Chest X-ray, PA view. Patient: 55 years old, sex M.
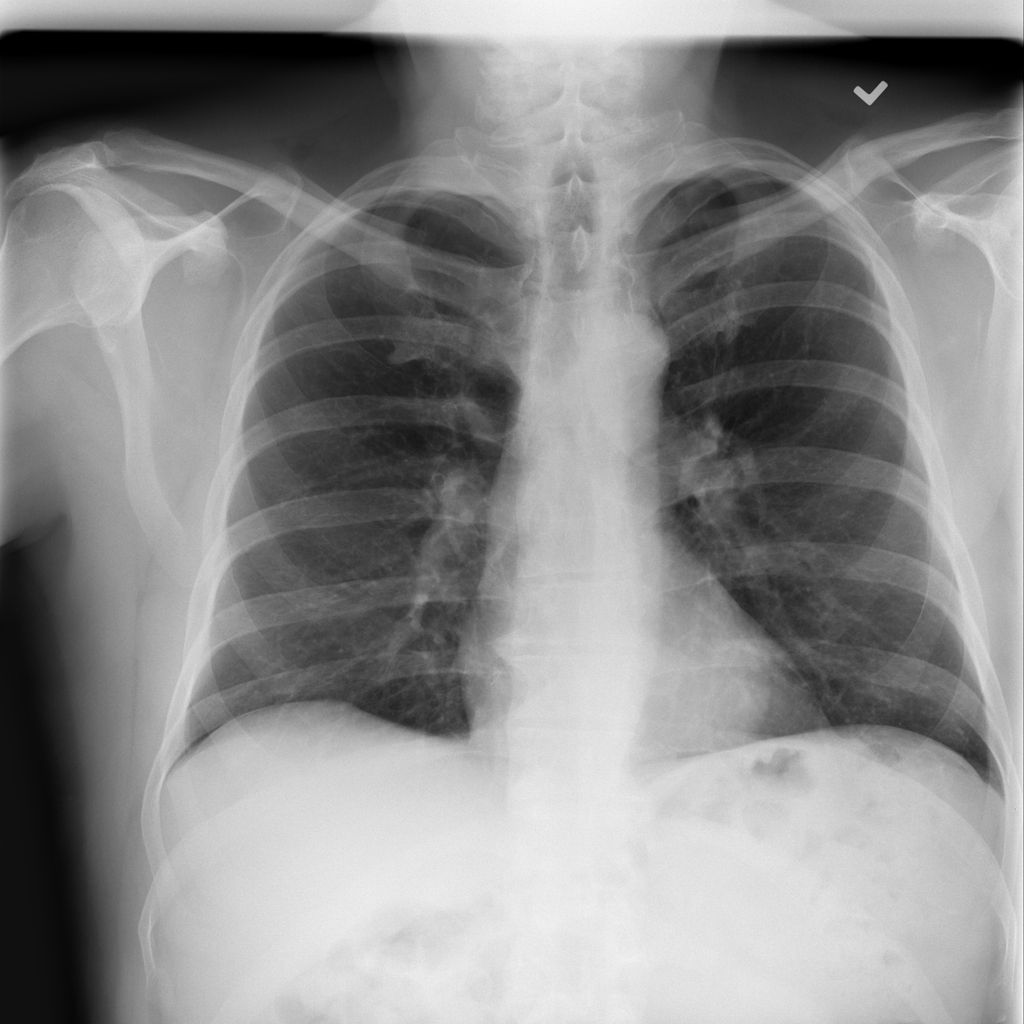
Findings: Infiltration